高一 · 组合几何学
已知由长方体木块堆成的几何体的三视图如图所示, 则组成此几何体的长方体木块共有多少块.

正视图

俯视图

侧视图
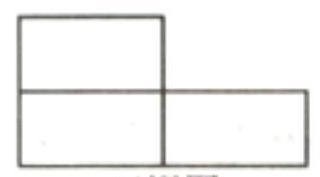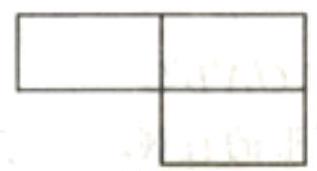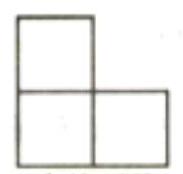
解析: 【分析】

通过三视图的正视图, 说明上部木块最多的个数, 侧视图说明上部木块的个数, 俯视图说明下部的个数, 即可得到木块的总数。

【详解】

由三视图的正视图可知, 几何体上部木块最多的个数为 2 块, 侧视图说明上部的木块的个数只有 1 块, 几何体下部最多 4 块, 俯视图说明下部的个数只有:3, 所以组成此几何体的长方体木块共有 4 块。

【点睛】

本题考查几何体的三视图还原直观图, 判断几何体的特征是解好本题的关键, 应注意本题的判-断方法。